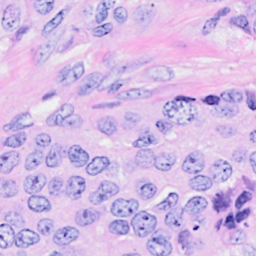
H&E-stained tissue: Breast